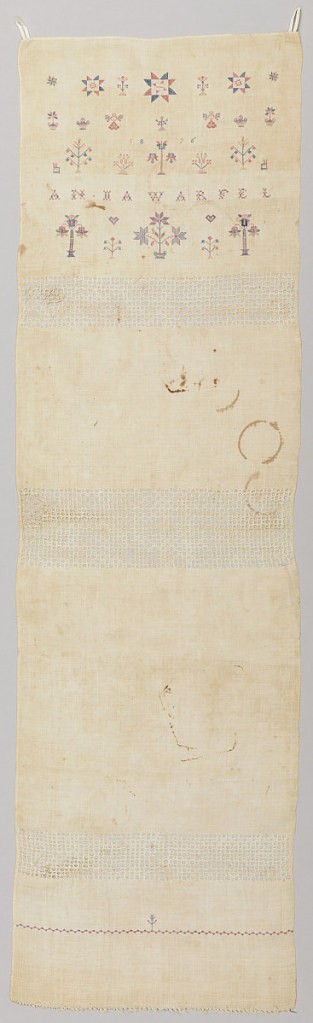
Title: Sampler
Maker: Anna Warfel, American
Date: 1826
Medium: cotton embroidery on linen foundation Technique: embroidered in cross stitch and withdrawn element work on plain weave foundation
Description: Long, narrow panel divided into four sections by three bands of withdrawn element work. In the top section, five rows of embroidery in red and blue threads show detached motifs of stars, flowering trees, chairs, hearts, etc., along with the name and date; the other three sections are unadorned.